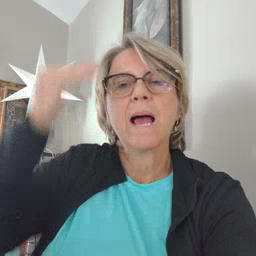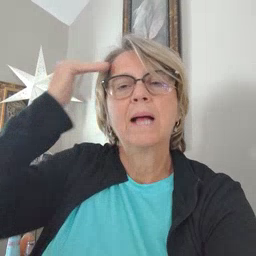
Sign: head